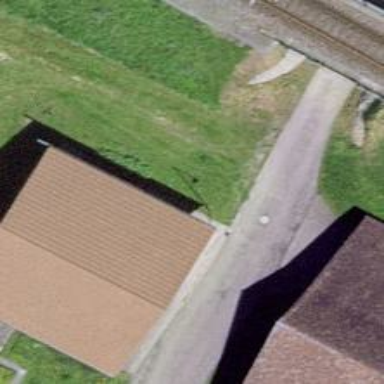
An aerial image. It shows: Garage.